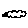
Label: cloud